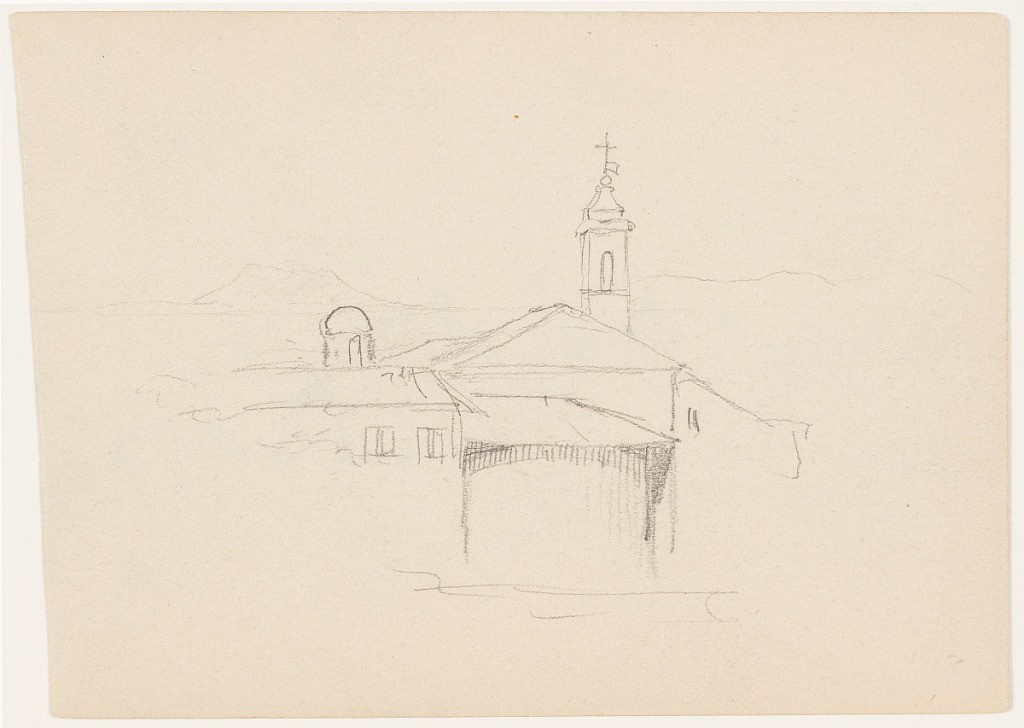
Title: Adjoining Buildings with Church Tower, Italy
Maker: Frederic Edwin Church, American, 1826–1900
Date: October 1868 - April 1869
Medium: Graphite on tan wove paper; verso: graphite
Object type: Drawing
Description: Landscape and architecture sketch showing a view of several tightly grouped buildings, including a church with a tower. The small dome of a cupola is visible at center left. In the background, the faint outline of a mountain ridge is visible.

Verso: Landscape sketch showing a view of city buildings in Rome extending over rolling terrain from the middle distance into the background, where Monte Soratte forms a jagged horizon.